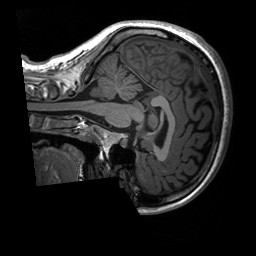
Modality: T1w
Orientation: sagittal
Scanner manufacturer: siemens
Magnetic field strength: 3 T
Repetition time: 2.25 s
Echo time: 0.00221 s